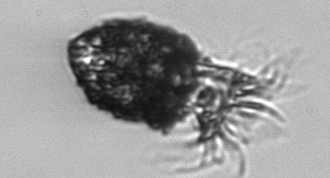
Label: Stenosemella_pacifica